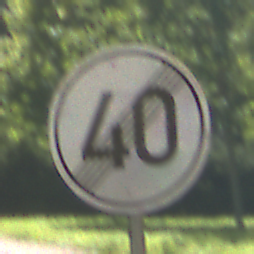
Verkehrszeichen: EndeGeschwindigkeit40
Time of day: Midday
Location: Outdoor (RoadRail)
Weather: Clear
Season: NotSpecified
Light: Natural